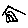
Label: house